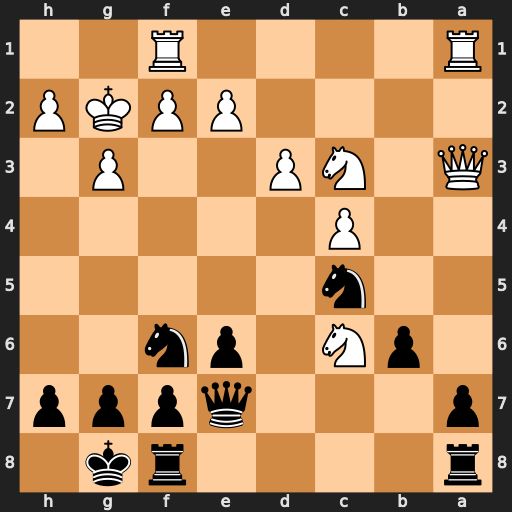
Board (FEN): r4rk1/p3qppp/1pN1pn2/2n5/2P5/Q1NP2P1/4PPKP/R4R2
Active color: b
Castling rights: -
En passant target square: -
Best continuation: Qb7 Kg1 Qxc6